Question: I am writing a simple game, or so it seemed, that has a functionality of rotating a 'Rectangle' as the mouse moves. This did not seem like a problem at first but it just became a problem. What the Rectangle should do is rotate around a point as the mouse moves around on the Panel.

If you look at the picture, when the mouse moves the 'Rectangle' will rotate. I know you can use the rotate functionality with 'Graphics2D'.
'''
g2d.rotate(angle, centerx, centery);
'''
This is not very help full because I can not get the coordinates of the moving rectangle. This rotates the full graphics! How will I be able to draw this Rectangle so that it does this. I don't have an idea as on how to start. Please help.
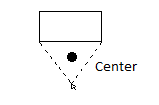
Answer: Some more code and context would be nice, but based on the current question: You could create a transformed shape. Particularly, 'Rectangle' and 'Rectangle2D' implement the 'Shape' interface. And you can create an 'AffineTransform' that represents the rotation that you are currently doing to your 'Graphics'. So the relevant part of the code should roughly look like
'''
Rectangle2D rectangle = ...
AffineTransform at = AffineTransform.getRotateInstance(
angle, centerx, centery);
Shape rotatedRectangle = at.createTransformedShape(rectangle);
g2d.draw(rotatedRectangle);
'''
You mentioned "collision" in the title. If you intend to use this rectangle in some sort of collision detection, you should note that it is not directly possible to intersect two arbitrary 'Shape' objects. Particulary, you can not intersect the 'Shape rotatedRectangle' with another 'Shape otherRotatedRectangle', but only with a 'Rectangle otherRectangle'. If this is an issue, you have several options, but this would rather fit into a dedicated question.